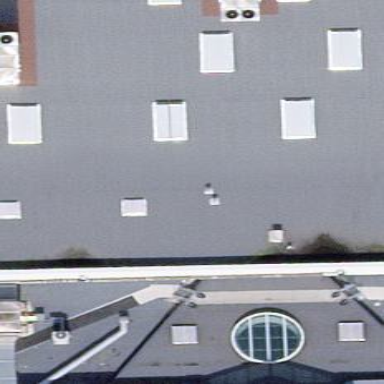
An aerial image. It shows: Building.